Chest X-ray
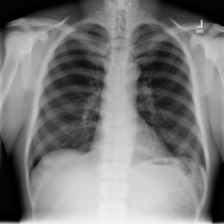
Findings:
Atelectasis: negative
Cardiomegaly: negative
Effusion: negative
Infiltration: positive
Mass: negative
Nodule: negative
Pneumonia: negative
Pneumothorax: negative
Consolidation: negative
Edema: negative
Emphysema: negative
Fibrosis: negative
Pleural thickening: negative
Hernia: negative